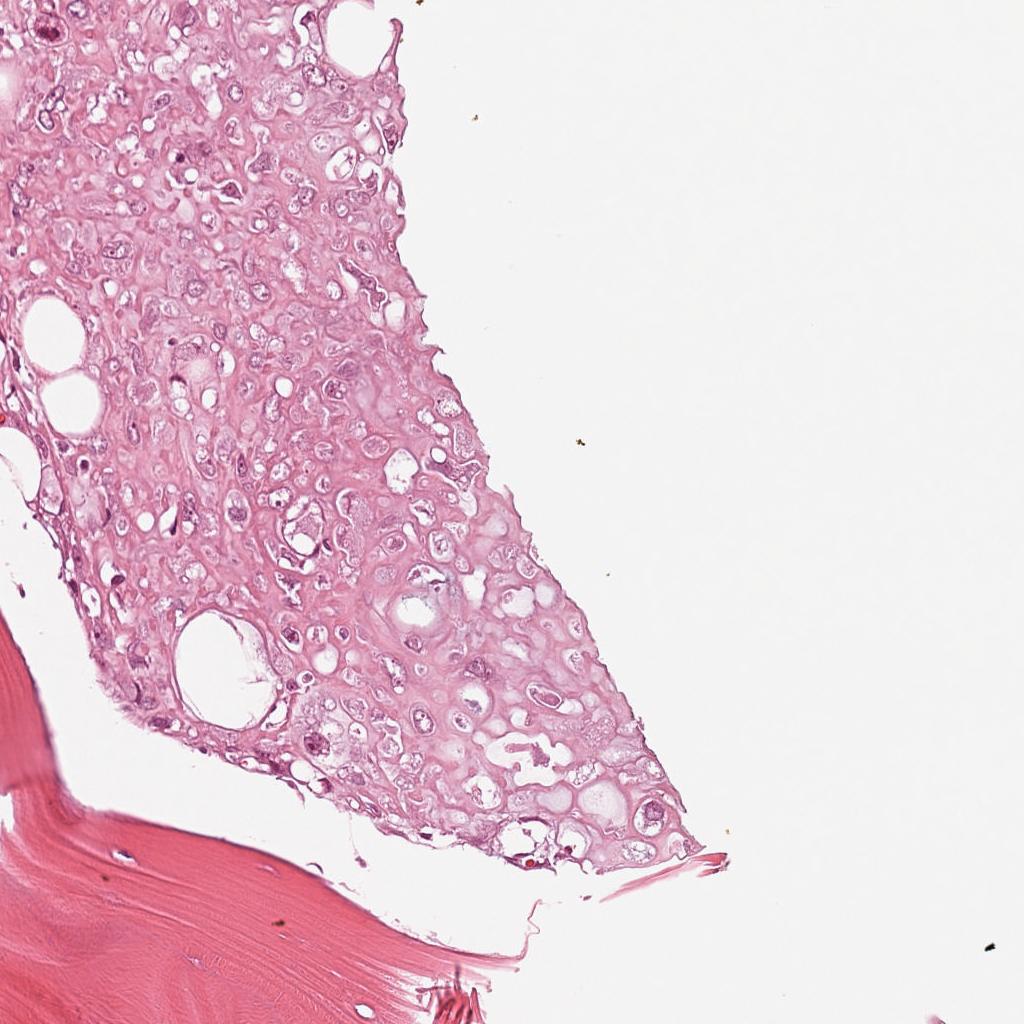
Label: Viable